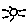
Label: sun